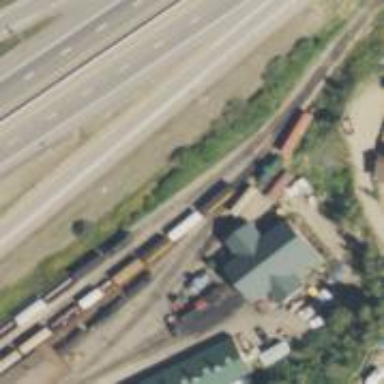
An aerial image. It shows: Preserved historic railway siding with rails.